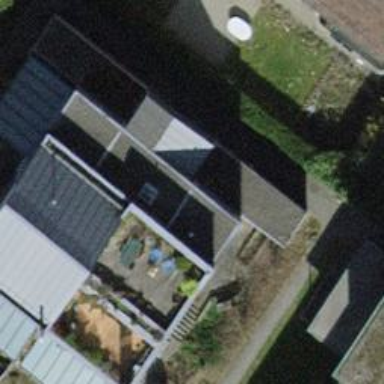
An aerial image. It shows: Apartment building with gabled roof. The building has flat roof design.